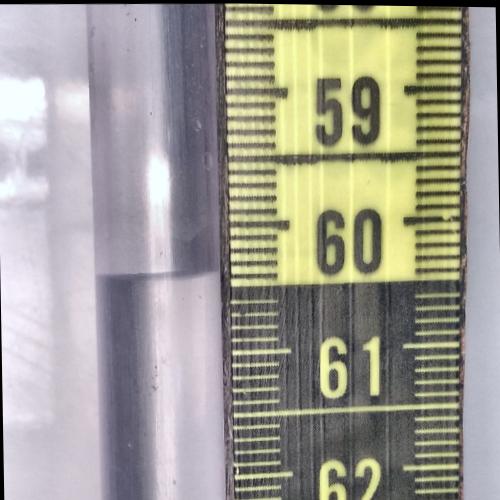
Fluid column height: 60.4 cm